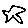
Label: star